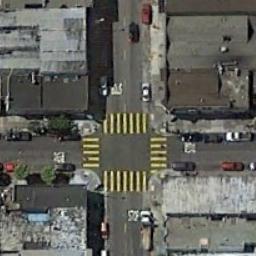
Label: intersection